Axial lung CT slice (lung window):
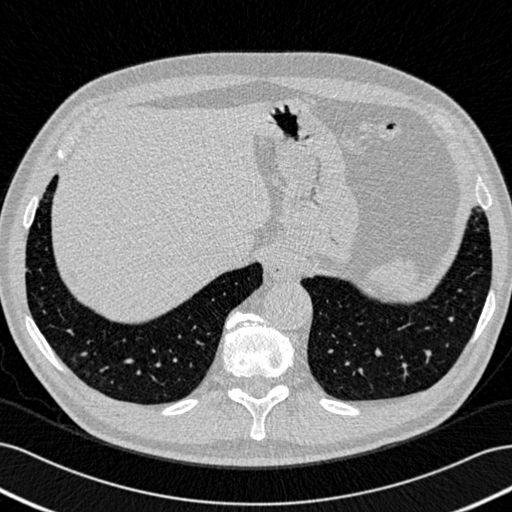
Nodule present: no